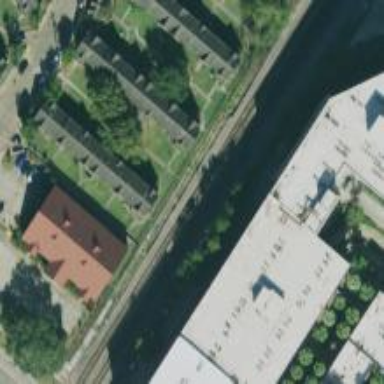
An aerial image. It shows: Railway siding for service.